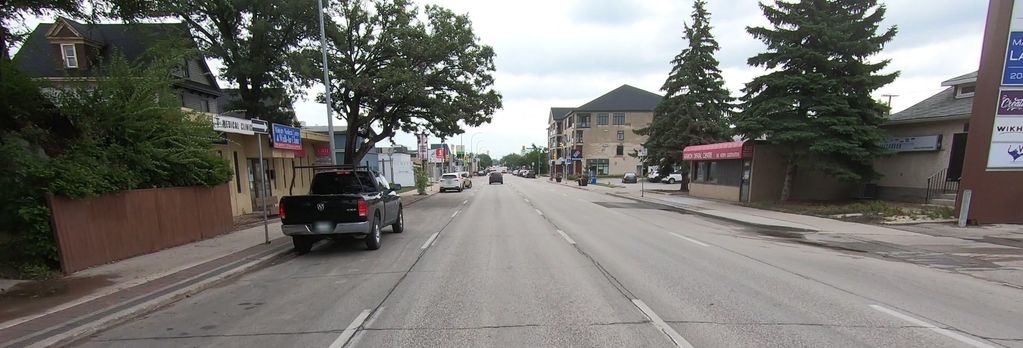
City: winnipeg